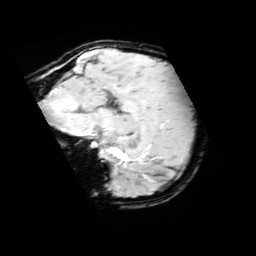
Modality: SWI
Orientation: sagittal
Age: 10
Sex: female
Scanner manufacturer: siemens
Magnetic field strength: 3 T
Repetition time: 0.027 s
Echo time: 0.02 s